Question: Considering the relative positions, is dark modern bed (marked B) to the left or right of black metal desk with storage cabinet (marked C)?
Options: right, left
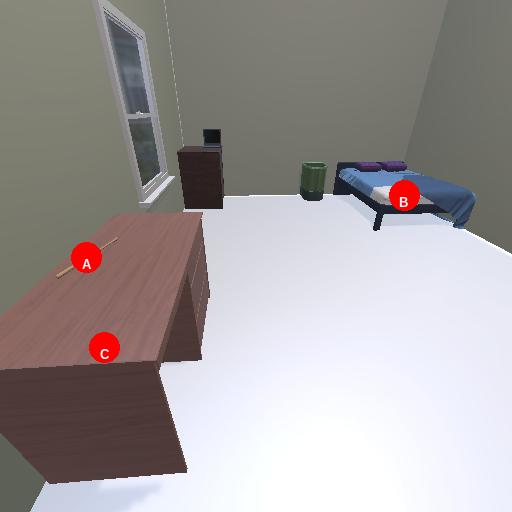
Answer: right